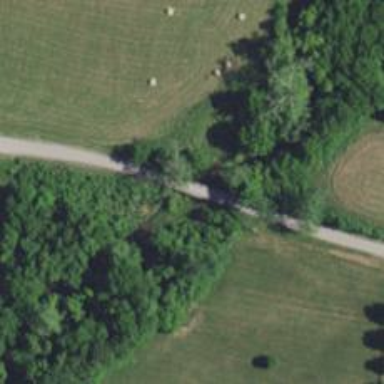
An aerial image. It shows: Unclassified road on bridge.